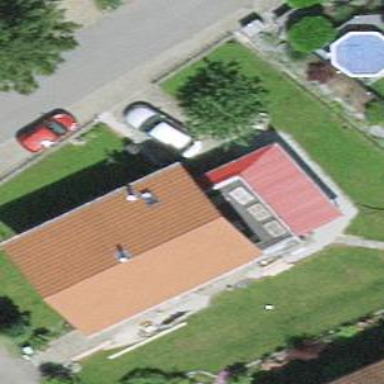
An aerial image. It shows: Garage building.